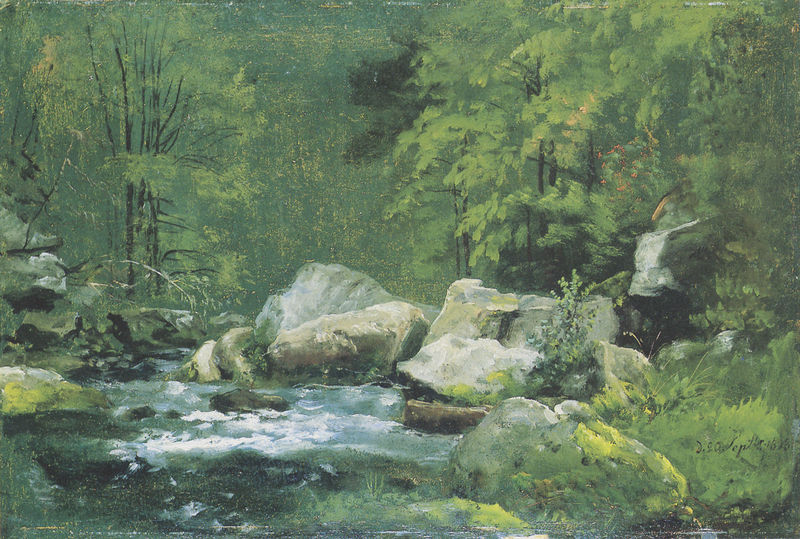
Titel: Wasserlauf im Liebethaler Grund
Künstler: Johan Christian Clausen Dahl
Standort: Oslo
Institution: Nasjonalgalleriet
Schlagwörter: baum, blau, blätter, dunkel, felsen, gemälde, laub, schatten, wasser, weiß, bäume, fluss, gelb, grün, impressionismus, landschaft, sand, see, teich, ufer, äste, braun, frau, grau, hell, licht, orange, schwarz, gras, wiese, malerei, mensch, stein, steine, ast, bach, birke, gräser, natur, stamm, strauch, zweige, busch, büsche, einsam, gebüsch, gewässer, sonne, sträucher, realismus, blatt, pflanze, pflanzen, tal, wald, wasserfall, hase, gischt, sommer, welle, wellen, ruhe, naturalismus, fels, hang, hellgrün, idylle, stille, rauschen, romantik, schaum, strom, stromschnellen, strömung, brandung, stämme, stimmung, stufen, tiefe, frühling, grass, weiden, wandern, klares wasser, moos, heiter, tanne, fisch, unterholz, laubwald, gebirgsbach, landscahft, tannenwald, harmonisch, schaumkronen, gesträuch, wal, fließen, gelbgrün, biegen, bergbach, frisch, asser, quelle, ragen, wildwasser, plätschern, mose, felsgestein, sommerlich, aste, bachw, ströhmung, talbach, fasserfall, 1900, stämm, strphmung, heite, samm, quwlle